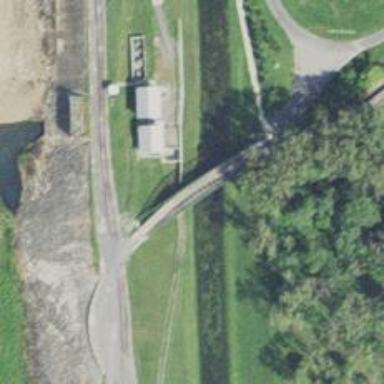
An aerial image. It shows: Bridge over cycleway.